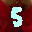
Label: 5